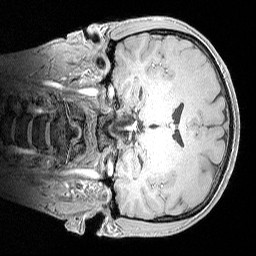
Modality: MP2RAGE
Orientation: coronal
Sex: male
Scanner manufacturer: siemens
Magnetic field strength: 3 T
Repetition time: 5 s
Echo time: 0.00292 s